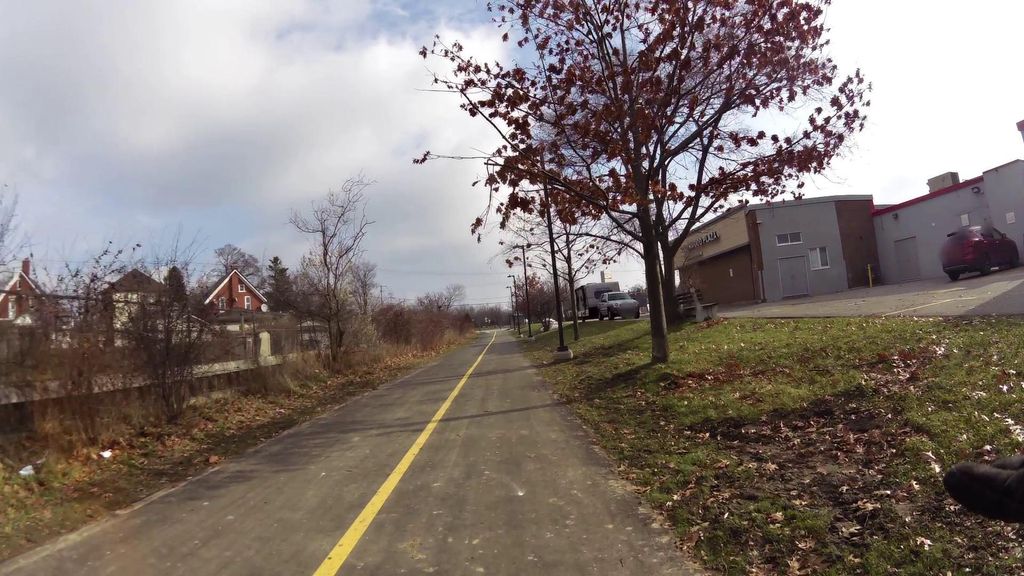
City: kitchener-waterloo